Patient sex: M
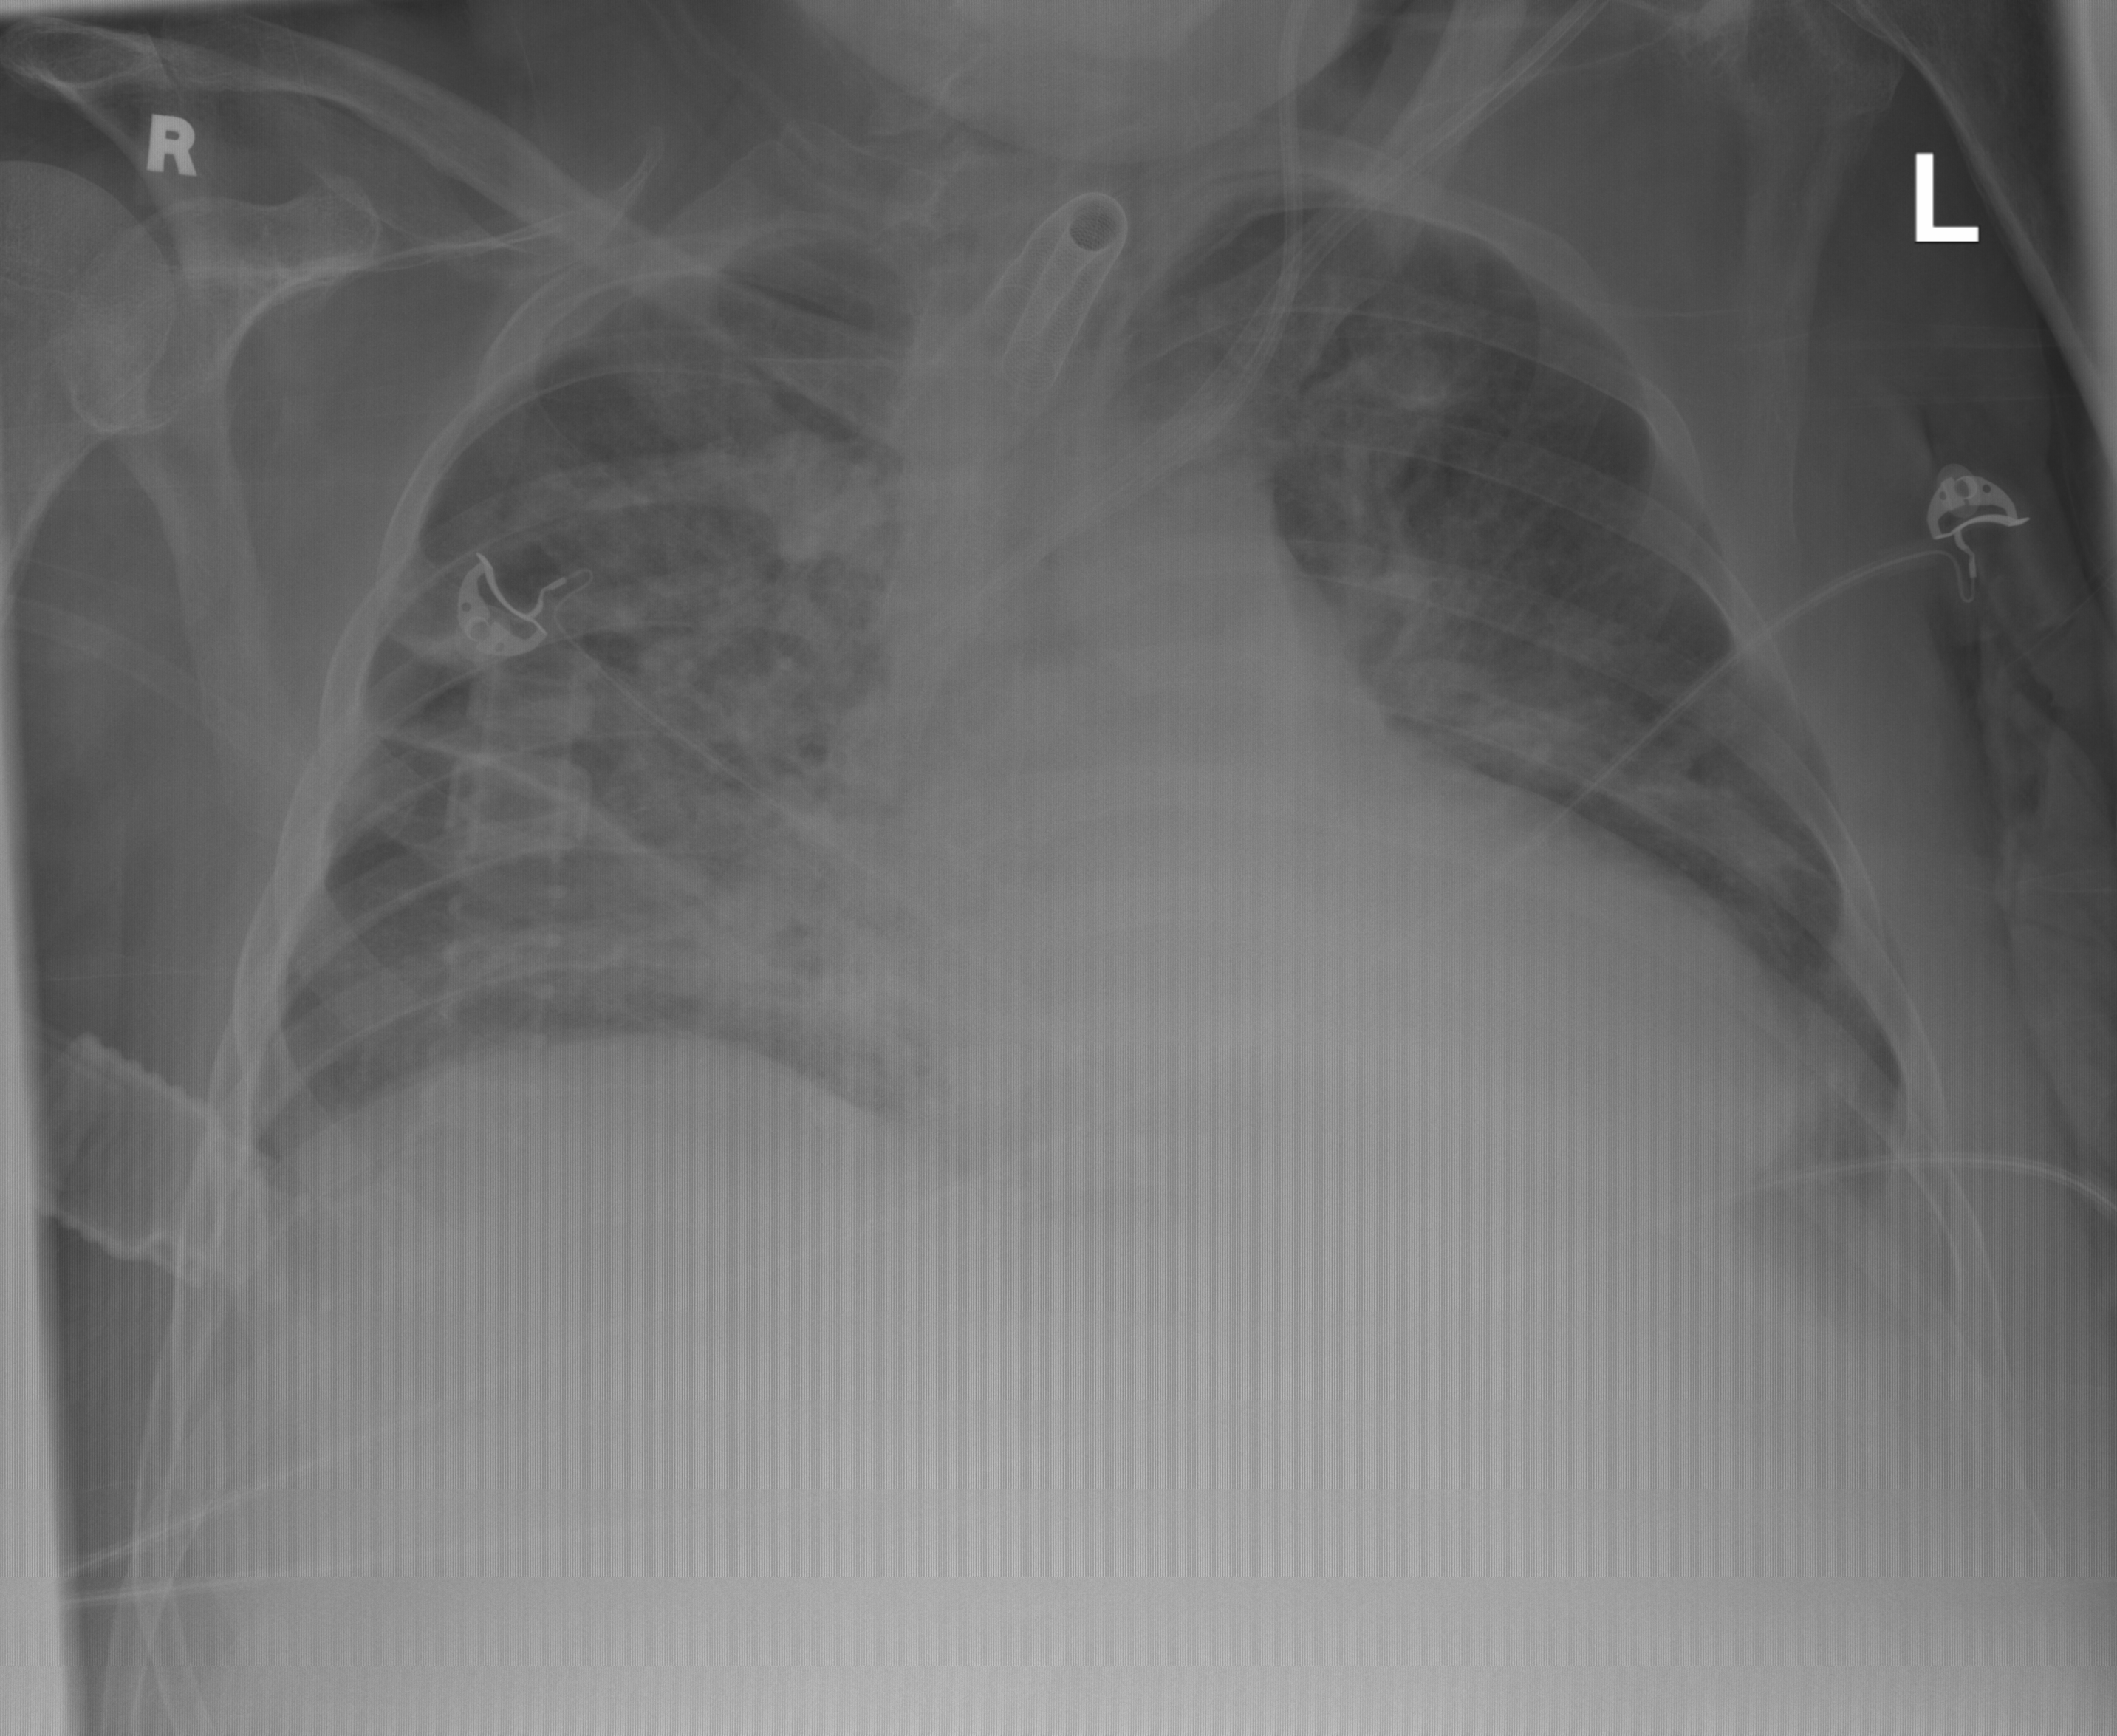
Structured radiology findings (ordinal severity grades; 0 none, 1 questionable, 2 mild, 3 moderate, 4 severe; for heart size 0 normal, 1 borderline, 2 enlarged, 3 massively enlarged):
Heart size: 2
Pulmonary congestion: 2
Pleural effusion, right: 0
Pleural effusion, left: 2
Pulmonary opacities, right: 0
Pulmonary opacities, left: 0
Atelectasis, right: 2
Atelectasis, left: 2